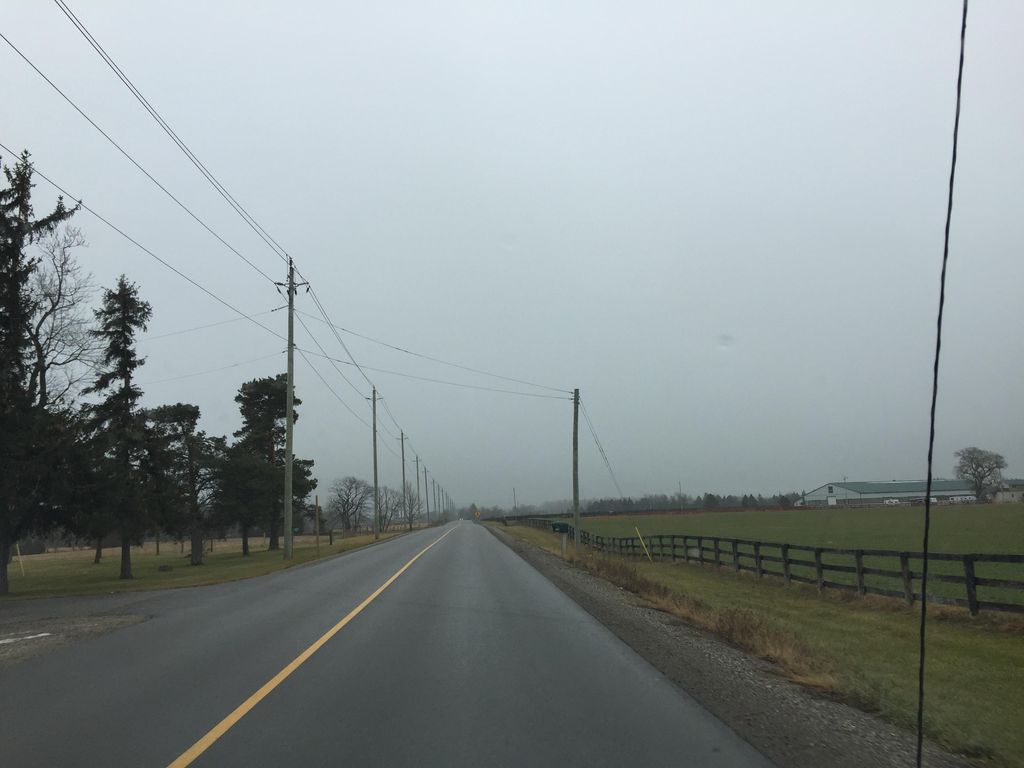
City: kitchener-waterloo